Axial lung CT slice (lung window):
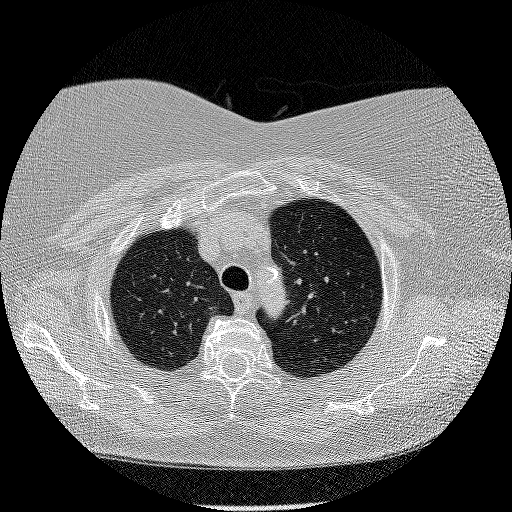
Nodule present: no